Aerial crown-view tile of a tropical tree (Barro Colorado Island, Panama), acquired 20240716:
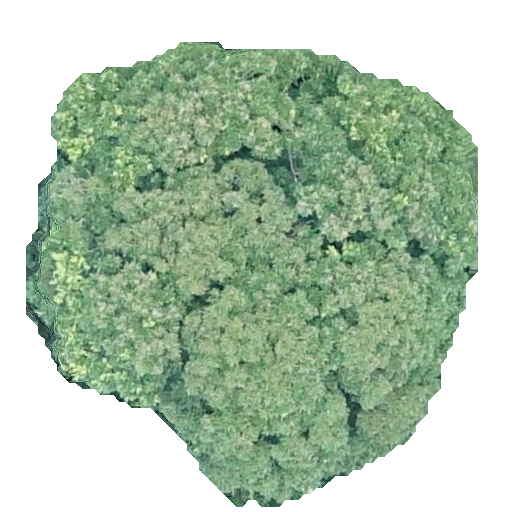
Species: Dipteryx oleifera
GBIF accepted scientific name: Dipteryx oleifera
Crown area: 246.663 m²